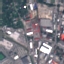
Label: Industrial